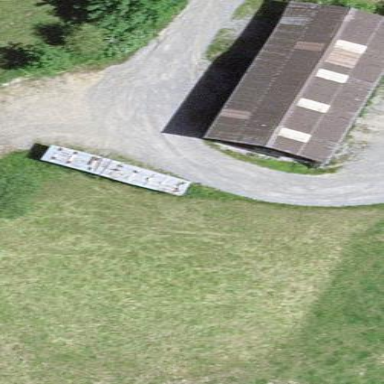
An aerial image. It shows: Farm auxiliary building with gabled roof.